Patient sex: M
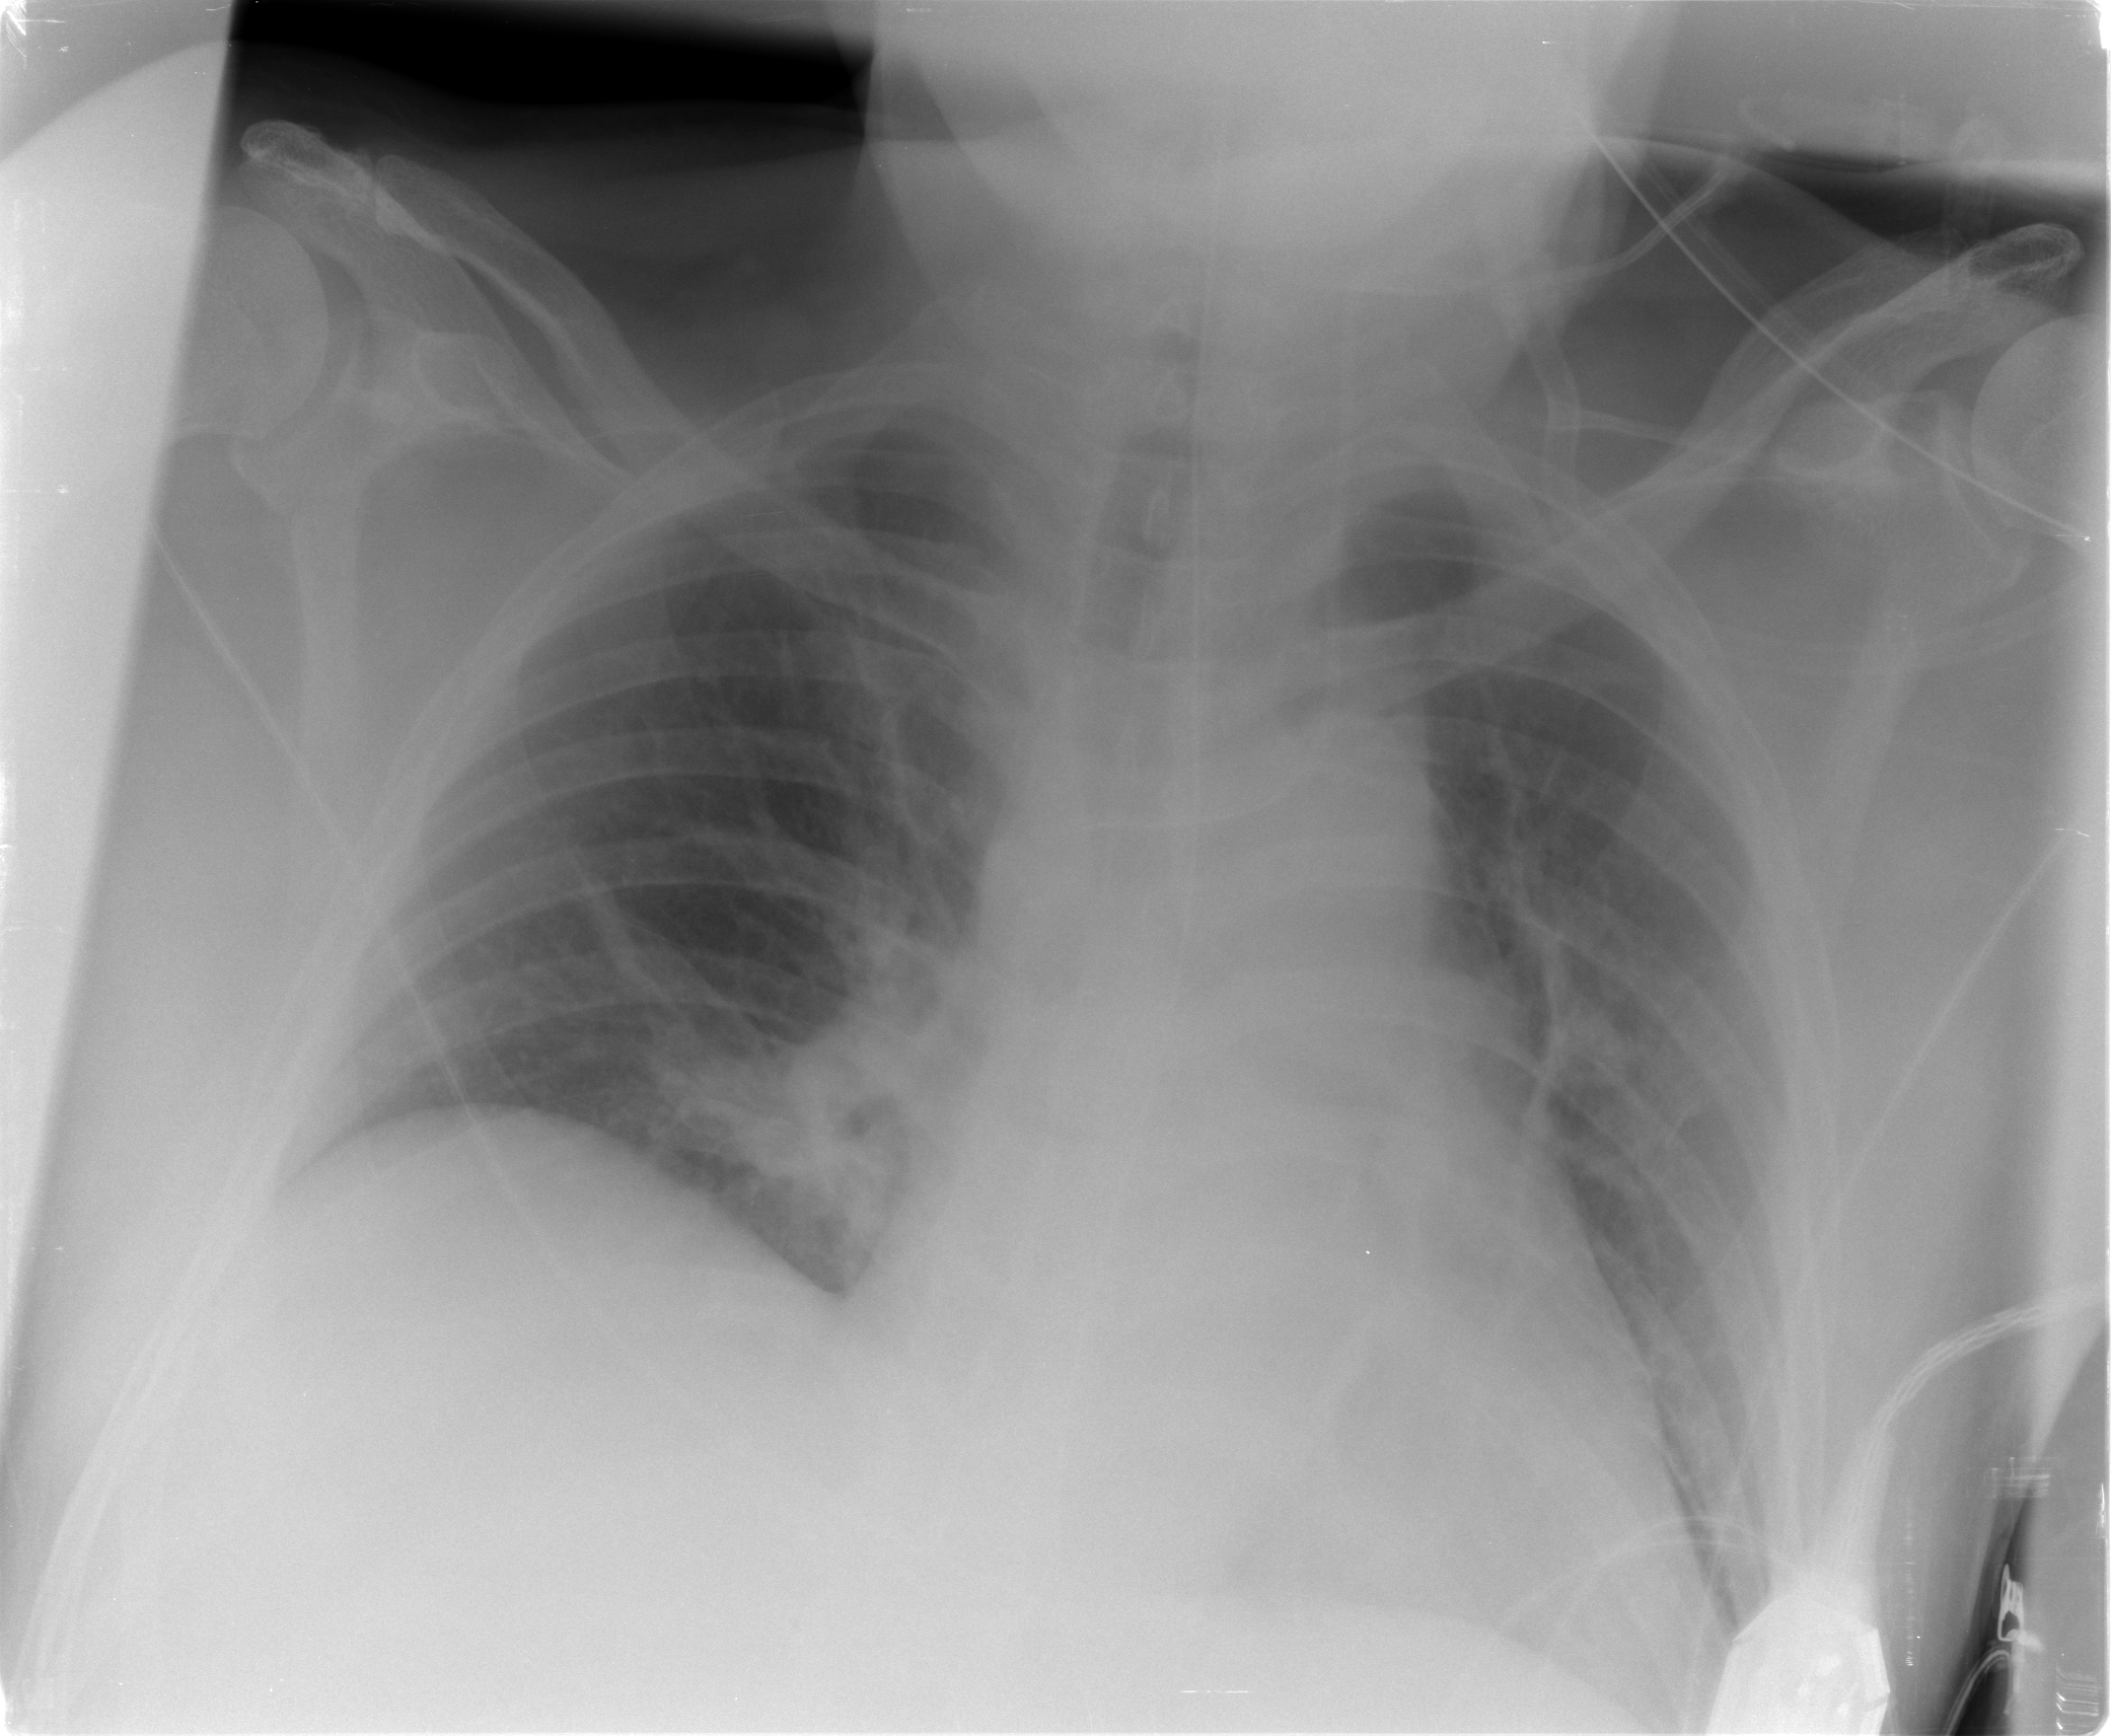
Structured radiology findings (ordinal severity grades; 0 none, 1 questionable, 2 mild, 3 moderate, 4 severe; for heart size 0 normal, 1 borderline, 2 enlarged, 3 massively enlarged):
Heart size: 2
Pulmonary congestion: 2
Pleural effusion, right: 0
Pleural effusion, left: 0
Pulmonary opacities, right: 1
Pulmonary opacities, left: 0
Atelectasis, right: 2
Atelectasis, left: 2